Question: In my RelativeLayout I am trying to put two buttons in the second half of the screen,
below a line, which I create using a View.
But the buttons will not show below the line ('view1')
This is my my XML:
'''
<RelativeLayout xmlns:android="http://schemas.android.com/apk/res/android"
xmlns:tools="http://schemas.android.com/tools"
android:layout_width="match_parent"
android:layout_height="wrap_content"
android:background="@drawable/bgland"
android:paddingBottom="@dimen/activity_vertical_margin"
android:paddingLeft="@dimen/activity_horizontal_margin"
android:paddingRight="@dimen/activity_horizontal_margin"
android:paddingTop="@dimen/activity_vertical_margin"
tools:context=".MenuActivity" >
<ImageView
android:id="@+id/imageView1"
android:layout_width="wrap_content"
android:layout_height="wrap_content"
android:layout_alignParentTop="true"
android:layout_centerHorizontal="true"
android:scaleType="fitXY"
android:src="@drawable/white_bg" />
<EditText
android:id="@+id/bikenumber"
android:layout_width="match_parent"
android:layout_height="wrap_content"
android:layout_above="@+id/getbikebutton"
android:layout_centerHorizontal="true"
android:layout_marginLeft="20dip"
android:layout_marginRight="20dip"
android:layout_marginTop="20dip"
android:ems="10"
android:hint="@string/hint_getbike"
android:inputType="number"
android:singleLine="true" >
<requestFocus />
</EditText>
<Button
android:id="@+id/getbikebutton"
style="@style/OrangeButtonStyle"
android:layout_width="wrap_content"
android:layout_height="wrap_content"
android:layout_above="@+id/view1"
android:layout_alignLeft="@+id/view1"
android:layout_alignRight="@+id/view1"
android:layout_marginBottom="10dip"
android:layout_marginLeft="15dip"
android:layout_marginRight="15dip"
android:text="@string/menu_getbikebuttontext" />
<View
android:id="@+id/view1"
android:layout_width="match_parent"
android:layout_height="1dp"
android:layout_centerInParent="true"
android:layout_margin="20dip"
android:background="@android:color/darker_gray" />
<Button
android:id="@+id/buttonGoToMyLoc"
style="@style/OrangeButtonStyle"
android:layout_width="wrap_content"
android:layout_height="wrap_content"
android:layout_alignLeft="@+id/view1"
android:layout_alignRight="@+id/view1"
android:layout_below="@+id/view1"
android:layout_marginBottom="10dip"
android:layout_marginLeft="15dip"
android:layout_marginRight="15dip"
android:text="@string/menu_text_near_me" />
<Button
android:id="@+id/buttonGoToThisLoc"
style="@style/OrangeButtonStyle"
android:layout_width="wrap_content"
android:layout_height="wrap_content"
android:layout_alignLeft="@+id/view1"
android:layout_alignRight="@+id/view1"
android:layout_below="@+id/buttonGoToMyLoc"
android:layout_marginLeft="15dip"
android:layout_marginRight="15dip"
android:layout_marginTop="10dip"
android:text="@string/menu_text_address" />
<TextView
android:id="@+id/textView1"
android:layout_width="wrap_content"
android:layout_height="wrap_content"
android:layout_alignTop="@+id/imageView1"
android:layout_centerHorizontal="true"
android:layout_marginTop="25dip"
android:text="@string/menu_title"
android:textColor="@android:color/black"
android:textSize="20dip"
android:textStyle="bold" />
<EditText
android:id="@+id/locAddress"
android:layout_width="match_parent"
android:layout_height="wrap_content"
android:layout_alignLeft="@+id/imageView1"
android:layout_alignRight="@+id/imageView1"
android:layout_below="@+id/textView1"
android:layout_centerHorizontal="true"
android:layout_marginLeft="20dip"
android:layout_marginRight="20dip"
android:layout_marginTop="10dip"
android:ems="10"
android:hint="@string/menu_hint"
android:inputType="text"
android:singleLine="true"
android:visibility="gone" >
<requestFocus />
</EditText>
<EditText
android:id="@+id/locAddressCity"
android:layout_width="match_parent"
android:layout_height="wrap_content"
android:layout_alignLeft="@+id/imageView1"
android:layout_alignRight="@+id/imageView1"
android:layout_below="@+id/locAddress"
android:layout_centerHorizontal="true"
android:layout_marginLeft="20dip"
android:layout_marginRight="20dip"
android:ems="10"
android:hint="@string/menu_hint_city"
android:inputType="text"
android:singleLine="true"
android:visibility="gone" />
</RelativeLayout>
'''
This is the graphical result: as you can see the 2 buttons are above (and not below, as they should) the middle line ('view1').

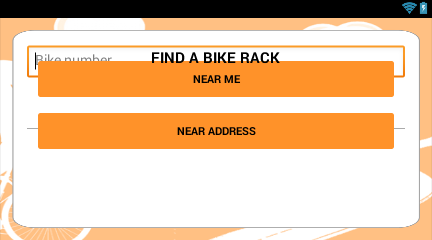
Answer: Either you have to set 'android:layout_height="match_parent"' on the RelativeLayout. Then it will know to take all the place available and center the view1 in the middle.
Or you can place 'android:layout_below="@+id/getbikebutton"' on view1.